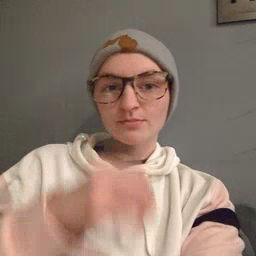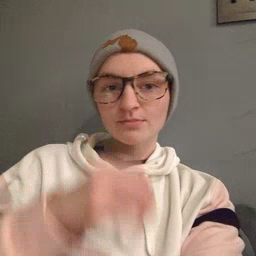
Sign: owl